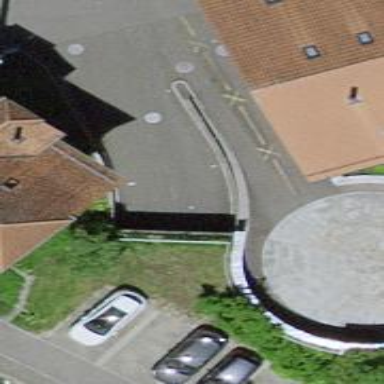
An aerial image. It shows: Parking entrance.